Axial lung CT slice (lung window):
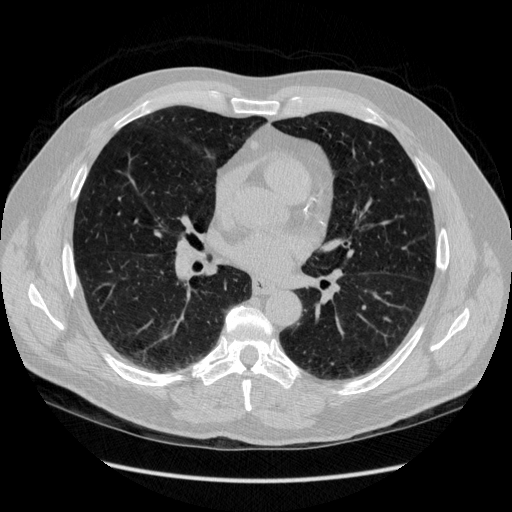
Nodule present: no